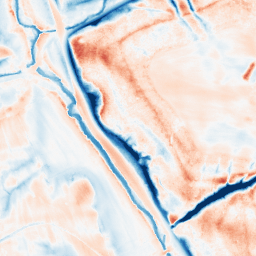
Category: trend_removal
Decomposition family: local_polynomial
Decomposition parameters: window_size: 31
degree: 3
Upsampling method: bicubic
Upsampling parameters: scale: 8
Upsampling scale: 8